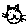
Label: cat